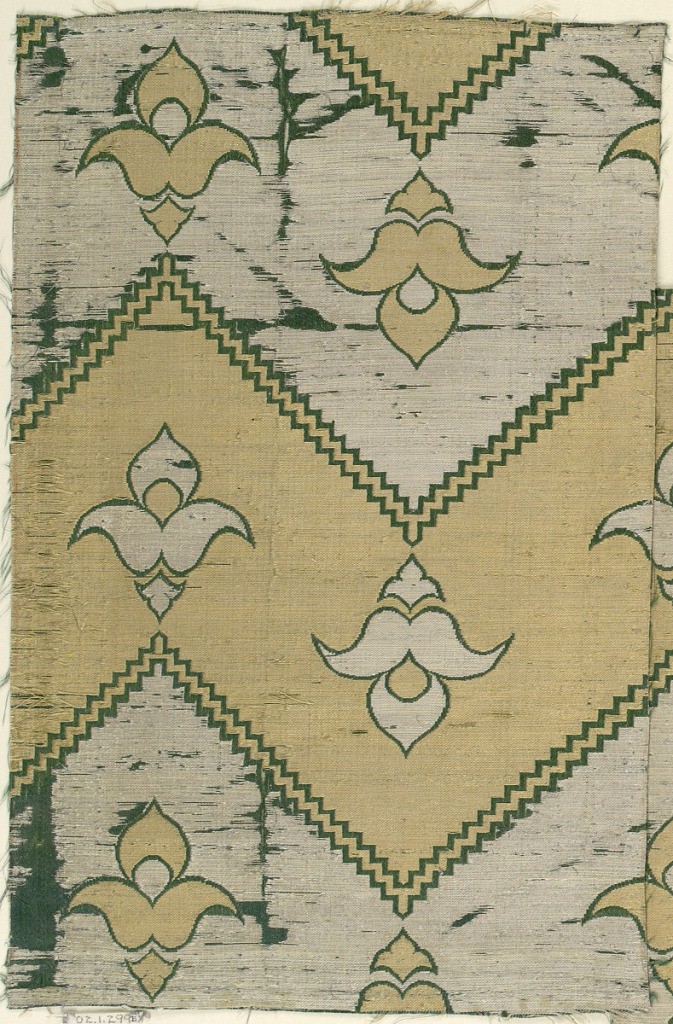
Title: Fragment
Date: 15th–16th century
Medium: silk, metallic Technique: satin weave with discontinuous supplementary weft patterning (brocaded)
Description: Broad horizontal zigzag bands alternately silver and gold, separated by two fine zigzag lines of green. Each band contains trefoils of the opposite color (silver on gold or gold on silver) which alternate direction, outlined in green.